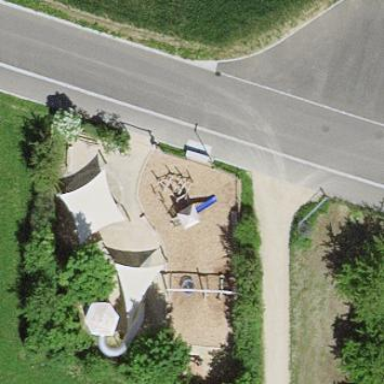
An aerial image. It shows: Playground area for leisure land.